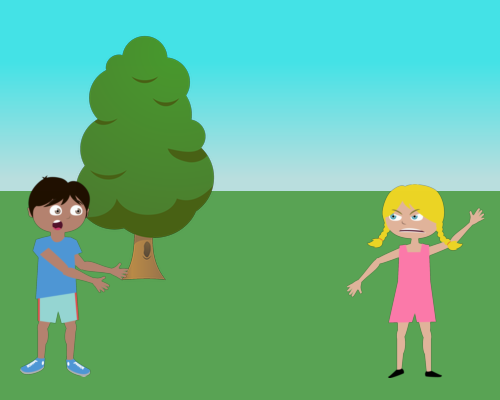
in bottom left corner a surprized boy facing a small fluffy tree with hole a mad girl standing facing left